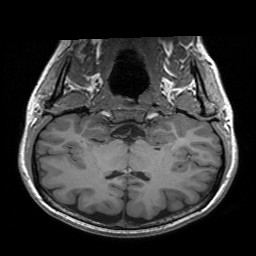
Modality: T1w
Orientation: sagittal
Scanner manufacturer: siemens
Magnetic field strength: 3 T